Question: How can i add triangle to the following example <URL>
I need to remove the parent menu with white background and show triangle to to make it look more like this

I tried to add following css but it i snot working
'''
.dropdown li:first-child > a:after {
{
content: '';
position: absolute;
left: 10px;
top: -5px;
border-left: 5px solid transparent;
border-right: 5px solid transparent;
border-bottom: 5px solid #0A8F36;
opacity:0.6;
-ms-filter: "progid:DXImageTransform.Microsoft.Alpha(Opacity=50)";
filter: alpha(opacity=50);
}
'''
UPDATE:
I managed to make it work to some extend but still have some design issue, any help is appreciated
Latest Fiddle <URL>
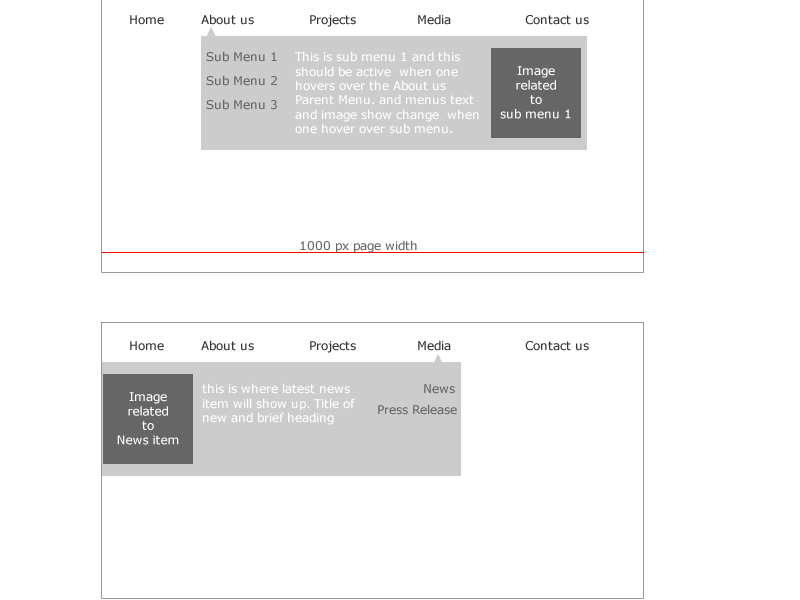
Answer: Hope this helps, I have commented out some of your css and jquery scripts. Also, added a style at the end please kindly refer this link <URL>
The css I added follows,
'''
.dropdown ul li:first-child > a:after {
content: '';
position: absolute;
left: 30px;
top: -8px;
width: 0;
height: 0;
border-left: 5px solid transparent;
border-right: 5px solid transparent;
border-bottom: 8px solid #028F41;
}
'''